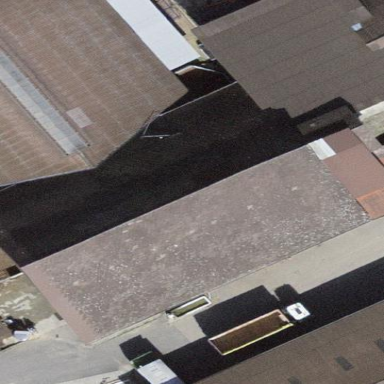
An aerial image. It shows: Building.